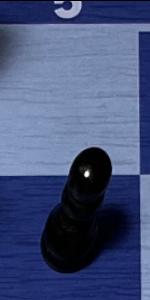
Label: Pawn_Black